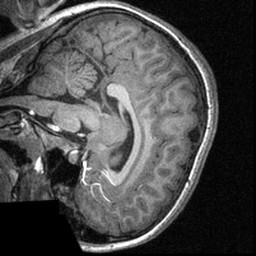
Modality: T1w
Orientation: sagittal
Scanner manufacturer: siemens
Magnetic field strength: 3 T
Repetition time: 1.57 s
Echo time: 0.00304 s